Question: Here's the problem I'm working on:
> Assume that the developers of Myro are developing a new black box
function called traveler(String str ) that moves a robot in a specific
direction (i.e., North, South, East, or West) for a specific number of
feet (e.g., 1 = one foot, 2 = two feet, etc.) The parameter of the
traveler( ) function is a String variable that expresses both the
direction and the distance. For example, traveler(E2) would move the
robot East for two feet while traveler(N6) would move the robot North
for six feet.Write a short segment of code that uses the black box traveler( )
function to move the robot from Point A to Point B in the grid shown
below.
1. Assign the parameters (e.g. N2, etc.) to a data structure.
2. Traverse the data structure with a loop that supplies the parameters to the traveler( ) function.

> The traveler(String str) function does not really exist. Treat it as
if it did and simply write a short segment of code to accomplish the
task of moving the robot along the pattern given above.
Here's what I have:
'''
def main():
go = [N2, W1, N3, E4, S1, W1, S1, E2]
for g go:
traveler(g)
main()
'''
My question is how would finish this up?
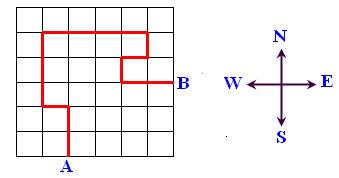
Answer: traversing lists in python is generally done by using a <URL> loop
Example from python documentation:
'''
>>> # Measure some strings:
... words = ['cat', 'window', 'defenestrate']
>>> for w in words:
... print w, len(w)
...
cat 3
window 6
defenestrate 12
'''
In the above example 'len' is a built in function. They are passing 'w' to the 'len' function. This is very simliar to what you need to do with the 'traveler' function.
Loop through every item in 'go' list. Pass that item to 'traveler'